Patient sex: F
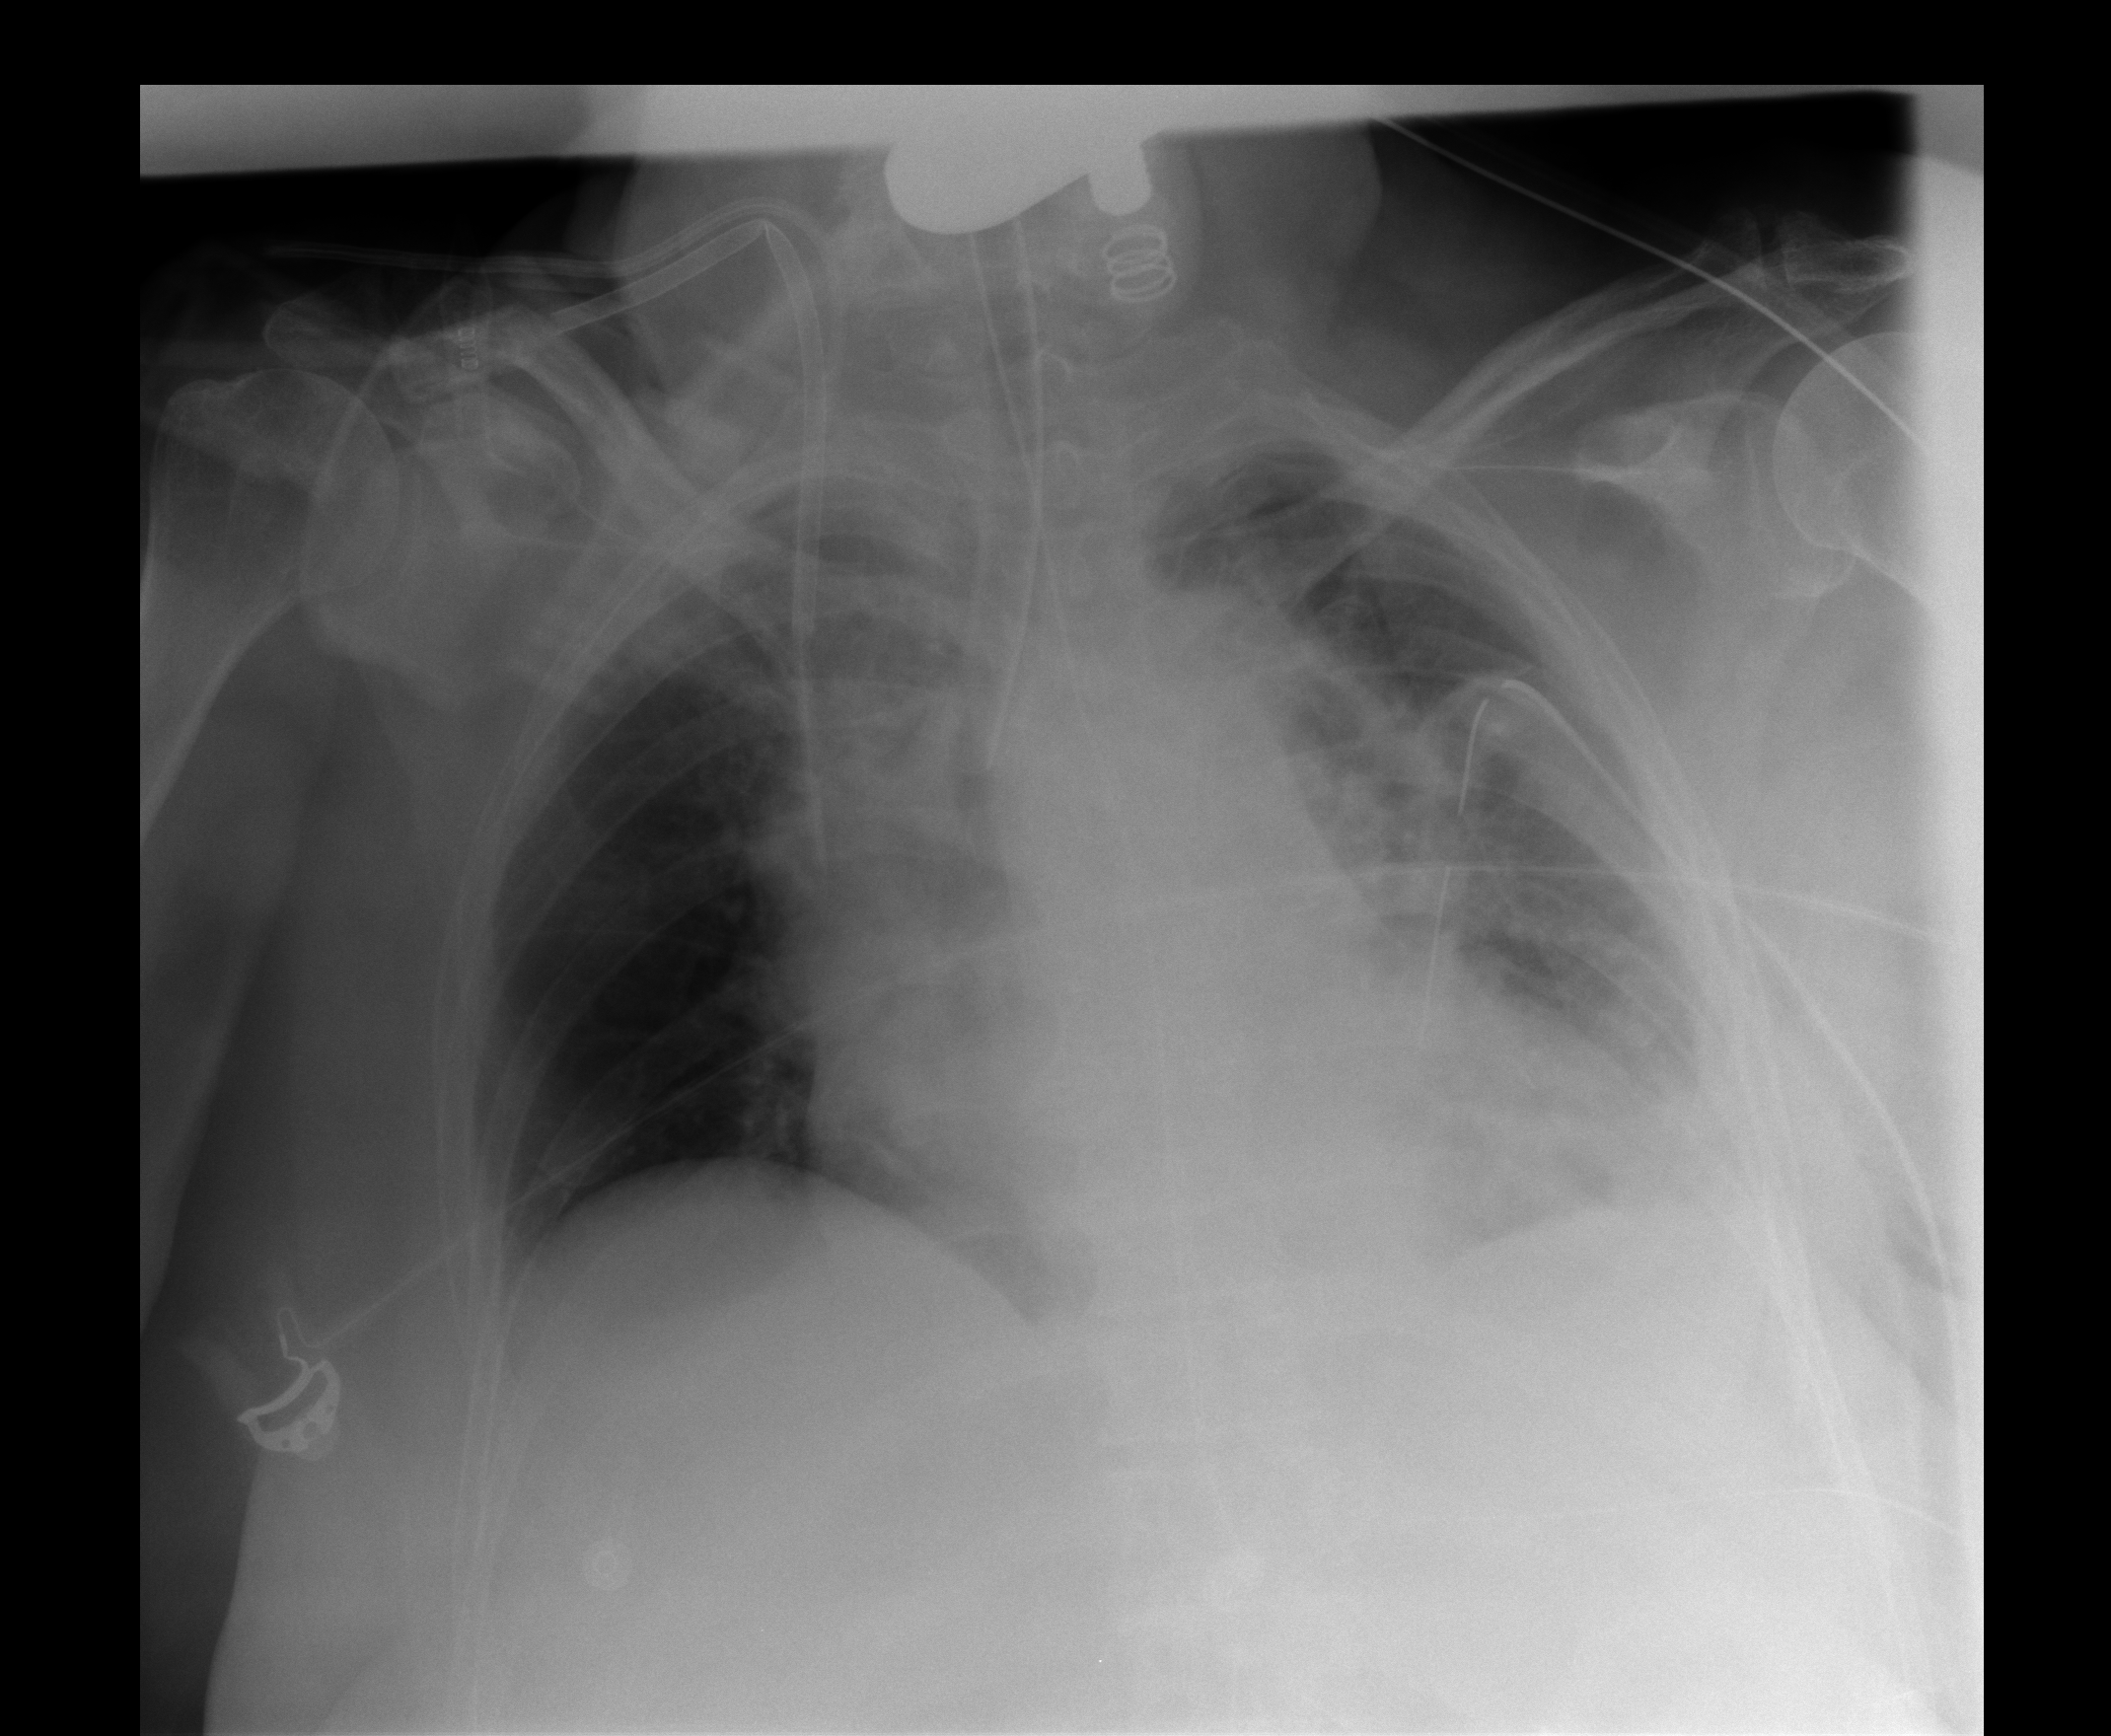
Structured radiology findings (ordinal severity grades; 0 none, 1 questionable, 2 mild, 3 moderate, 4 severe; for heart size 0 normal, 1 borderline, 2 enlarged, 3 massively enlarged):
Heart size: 2
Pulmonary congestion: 2
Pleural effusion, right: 1
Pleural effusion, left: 2
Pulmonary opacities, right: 0
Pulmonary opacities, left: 2
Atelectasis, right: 1
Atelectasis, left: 2